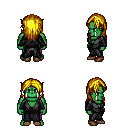
a pixel art fantasy rpg character, male body template, orc, green skin, gray robe, magenta pants, blonde long hairstyle, brown shoes, four views (front, back, left, right), 2x2 character sprite sheet, small pixel art, hard edges, no anti-aliasing